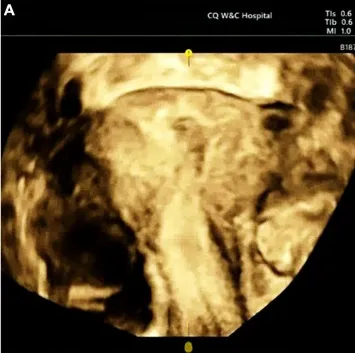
Postoperative follow-up ultrasound and hysteroscopy. (A) There was no significant echo in the uterine cavity by postoperative 3D ultrasound.
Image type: radiology (ultrasound)